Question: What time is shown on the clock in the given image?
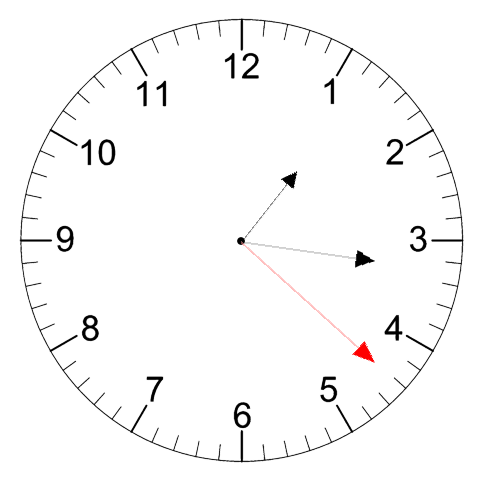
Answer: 01:16:22